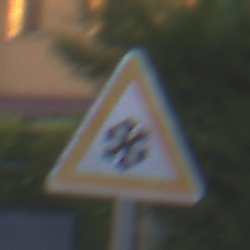
Verkehrszeichen: SchneeOderEisglaette
Umgebung: Outdoor, Urban
Tageszeit: SunriseSunset
Wetter: Clear
Licht: Natural
Jahreszeit: NotSpecified
Kontrast: LowContrast